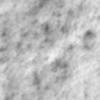
Label: no_change